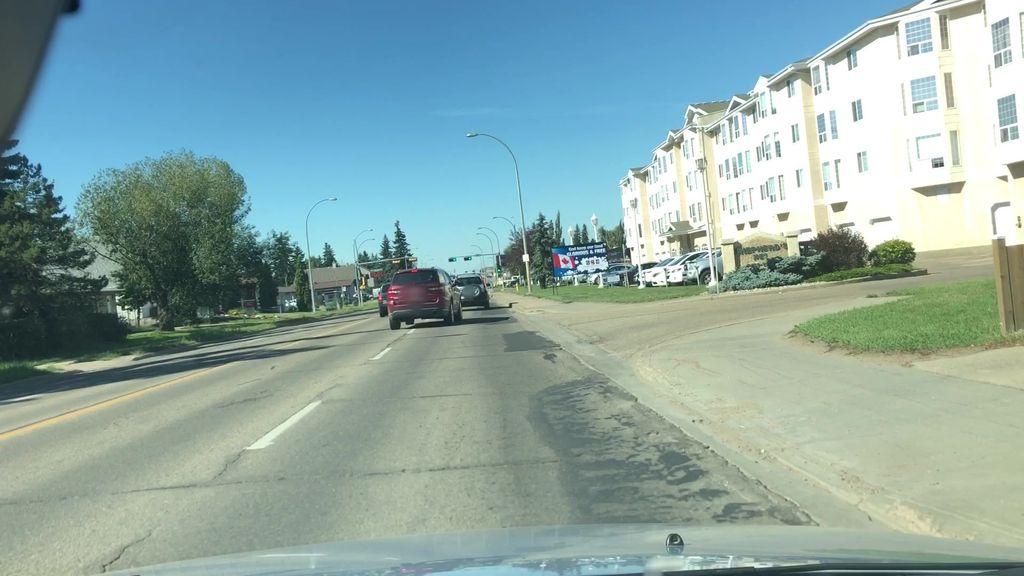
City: edmonton